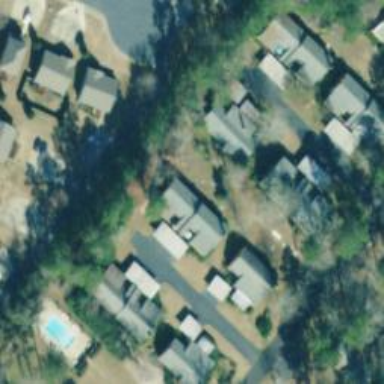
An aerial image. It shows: Residential road.